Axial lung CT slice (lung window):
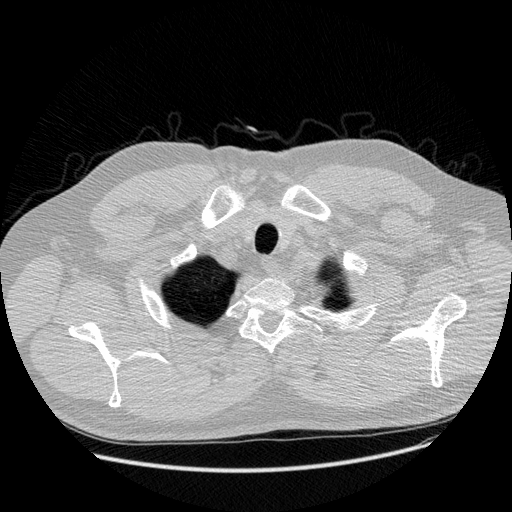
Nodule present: no